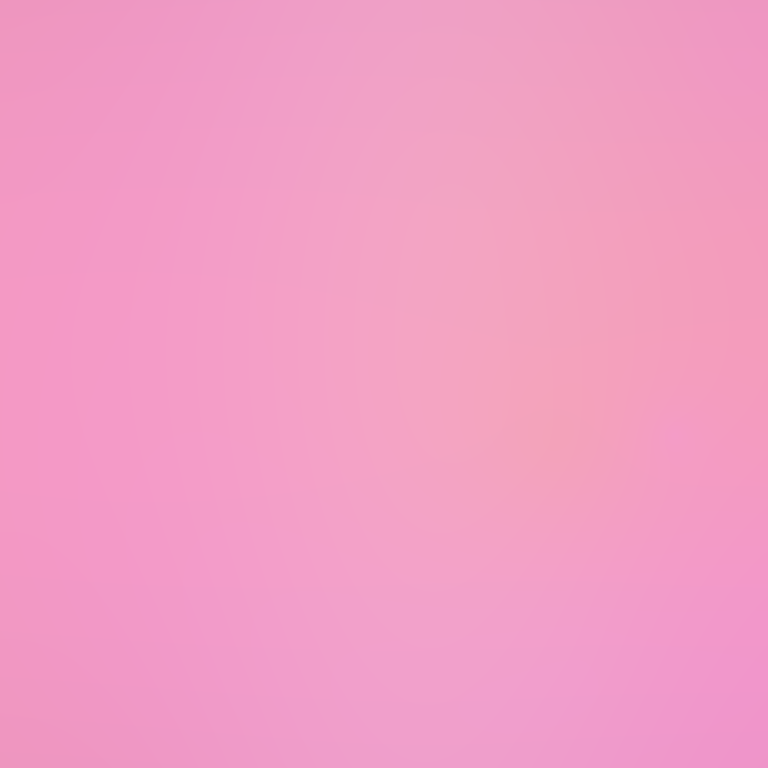
Abstract light effect, smooth gradient from soft pink to light peach, serene atmosphere, diffuse glow, no room, no furniture, no objects.